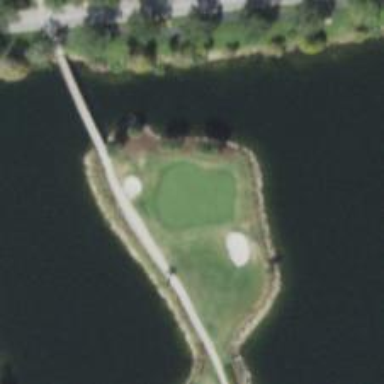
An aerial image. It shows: View of golf hole.